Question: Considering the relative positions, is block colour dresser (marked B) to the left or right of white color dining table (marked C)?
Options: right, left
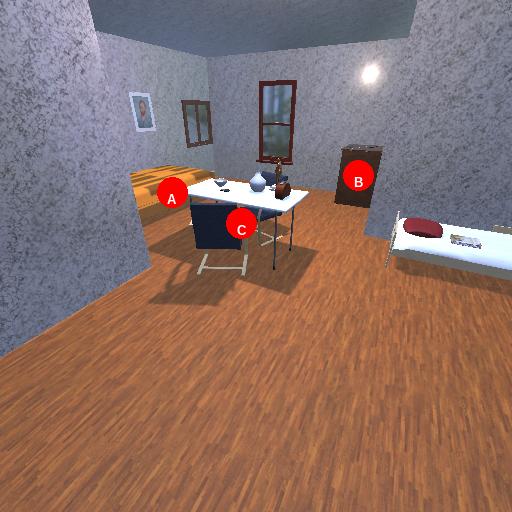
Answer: right